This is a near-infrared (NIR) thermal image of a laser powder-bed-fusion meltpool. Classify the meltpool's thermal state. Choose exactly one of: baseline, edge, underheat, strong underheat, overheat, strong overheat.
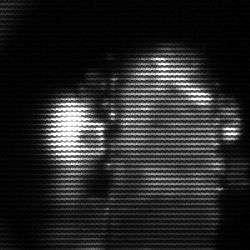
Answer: strong underheat